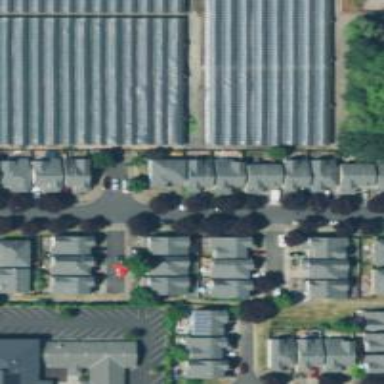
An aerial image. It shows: Residential area composed of single-family homes.